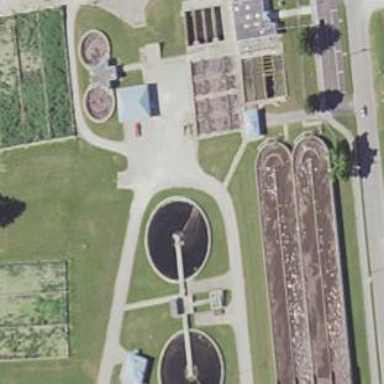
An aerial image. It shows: Wastewater plant.